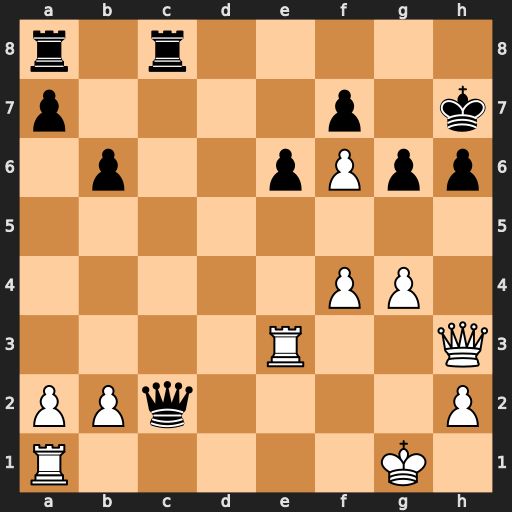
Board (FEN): r1r5/p4p1k/1p2pPpp/8/5PP1/4R2Q/PPq4P/R5K1
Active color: w
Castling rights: -
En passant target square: -
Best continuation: Qxh6+ Kxh6 Rh3#